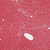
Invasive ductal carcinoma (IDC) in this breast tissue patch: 0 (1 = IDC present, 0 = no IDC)